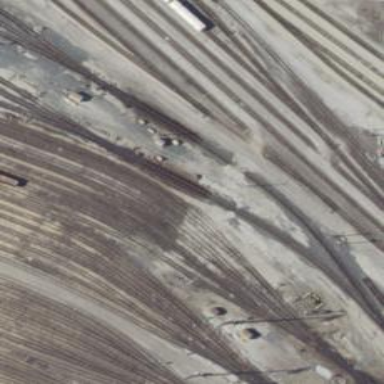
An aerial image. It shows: Railway yard in service.